Question: Here is should run right off the bat
'''
from PyQt5.QtWidgets import QApplication, QMainWindow, QLabel, QGridLayout, QWidget, QVBoxLayout, QHBoxLayout
from PyQt5.QtCore import Qt
from PyQt5.QtWidgets import QFormLayout, QGroupBox,QPushButton, QScrollArea
class Window(QMainWindow):
def __init__(self, parent=None):
super(Window, self).__init__(parent)
self.setWindowTitle('MCVE')
'''Window Background'''
self.setAutoFillBackground(True)
p = self.palette()
p.setColor(self.backgroundRole(), Qt.black)
self.setPalette(p)
'''Core Layouts'''
self.mainLayout = QGridLayout()
self.picLayout = QHBoxLayout()
self.redditSubs = QVBoxLayout()
self.downloadBar = QHBoxLayout()
self.panel = QWidget()
self.profileInfo = QGridLayout()
'''redditSubs Layout -----------------------------------------------------'''
self.formLayout = QFormLayout()
self.groupBox = QGroupBox()
labelList = []
favList = []
favIcon = QPushButton('Favs')
favIcon.setToolTip('<i><b>Add to favourites</i></b>')
subscribedList = ['AccidentalRenaissance', 'HadToHurt', 'WidescreenWallpaper', 'iamverybadass',
'LivestreamFail', 'CatastrophicFailure', 'KidsAreFuckingStupid', 'therewasanattempt',
'BetterEveryLoop', 'madlads', 'IdiotsInCars', 'youseeingthisshit', 'blackmagicfuckery',
'WatchPeopleDieInside', 'SequelMemes', 'iamatotalpieceofshit', 'cleavesdropping',
'PewdiepieSubmissions', 'technicallythetruth', 'KeanuBeingAwesome', 'science', 'TikTokCringe',
'Cringetopia']
for i in range(len(subscribedList)):
labelList.append(QLabel('r/' + subscribedList[i]))
favList.append(favIcon)
self.formLayout.addRow(labelList[i], favList[i])
self.groupBox.setLayout(self.formLayout)
scroll = QScrollArea()
scroll.setVerticalScrollBarPolicy(Qt.ScrollBarAlwaysOff)
scroll.setWidget(self.groupBox)
scroll.setWidgetResizable(True)
self.redditSubs.addWidget(scroll)
self.groupBox.setObjectName('backgroundColor')
self.groupBox.setStyleSheet('QLabel {color: #707070; font-size: 20px; padding-left: 10px; padding-top: 15px;}'
'QGroupBox#backgroundColor {background-color: rgb(20, 21, 24); border: 1px solid black}'
'QPushButton {text-align:center; font-size: 20px; padding-left: 10px; padding-top: 15px;}')
'''------------------------------------------------------'''
'''Nested Layout'''
self.mainLayout.addLayout(self.profileInfo, 0, 0)
self.mainLayout.addLayout(self.picLayout, 0, 1)
self.mainLayout.addLayout(self.redditSubs, 1, 0)
self.mainLayout.addLayout(self.downloadBar, 1, 1)
'''Widgets'''
self.display = QLabel('QHBoxLayout()')
self.download = QLabel('QHBoxLayout()')
self.subs = QLabel('QVBoxLayout()')
self.fileInfo = QLabel('QGridLayout()')
'''AddWidgets'''
self.picLayout.addWidget(self.display)
self.downloadBar.addWidget(self.download)
self.redditSubs.addWidget(self.subs)
self.mainLayout.addWidget(self.panel, 0, 0)
self.profileInfo.addWidget(self.fileInfo, 0, 0)
'''Stylesheet'''
self.panel.setStyleSheet("background-color: red;")
self.display.setStyleSheet('QLabel {color: white;}')
self.download.setStyleSheet('QLabel {color: white;}')
'''Initiating mainLayout '''
self.window = QWidget()
self.window.setLayout(self.mainLayout)
self.setCentralWidget(self.window)
if __name__ == '__main__':
app = QApplication([])
w = Window()
w.showMaximized()
app.exec_()
'''
1. Labels are getting added one after the other but not the buttons. I did favList.append(QPushButton('Favs')) which works fine but this way I cannot add icons.
2. Unable to resize buttons
3. Can't seem to remove the border around the formLayout.
Added : BEFORE/AFTER PIC

'''
from PyQt5.QtWidgets import QApplication, QMainWindow, QLabel, QGridLayout, QWidget, QVBoxLayout, QHBoxLayout
from PyQt5.QtCore import Qt
from PyQt5.QtWidgets import QPushButton, QScrollArea
class Window(QMainWindow):
def __init__(self, parent=None):
super(Window, self).__init__(parent)
self.setWindowTitle("MCVE")
"""Window Background"""
self.setAutoFillBackground(True)
p = self.palette()
p.setColor(self.backgroundRole(), Qt.darkYellow)
self.setPalette(p)
"""Core Layouts"""
self.mainLayout = QGridLayout()
self.picLayout = QHBoxLayout()
self.redditSubs = QVBoxLayout()
self.downloadBar = QHBoxLayout()
self.profileInfo = QGridLayout()
"""Nested Layout"""
self.mainLayout.addLayout(self.profileInfo, 0, 0)
self.mainLayout.addLayout(self.picLayout, 0, 1)
self.mainLayout.addLayout(self.redditSubs, 1, 0)
self.mainLayout.addLayout(self.downloadBar, 1, 1)
"""Widgets"""
self.display = QLabel("QHBoxLayout()")
self.download = QLabel("QHBoxLayout()")
self.subs = QLabel("QVBoxLayout()")
self.fileInfo = QLabel("QGridLayout()")
self.panel = QWidget()
self.redditWidget = QWidget()
'''redditSubs Layout -----------------------------------------------------'''
lay1 = QVBoxLayout()
self.redditWidget.setLayout(lay1)
subscribedList = ['AccidentalRenaissance', 'HadToHurt', 'WidescreenWallpaper', 'iamverybadass',
'LivestreamFail', 'CatastrophicFailure', 'KidsAreFuckingStupid', 'therewasanattempt',
'BetterEveryLoop', 'madlads', 'IdiotsInCars', 'youseeingthisshit', 'blackmagicfuckery',
'WatchPeopleDieInside', 'SequelMemes', 'iamatotalpieceofshit', 'cleavesdropping',
'PewdiepieSubmissions', 'technicallythetruth', 'KeanuBeingAwesome', 'science', 'TikTokCringe',
'Cringetopia']
for i in range(len(subscribedList)):
lay1.addWidget(QLabel('/r' + subscribedList[i]))
favIcon = QPushButton('Favs')
favIcon.setFixedSize(40, 40)
lay1.addWidget(favIcon, alignment=Qt.AlignRight)
scroll = QScrollArea()
scroll.setWidgetResizable(True)
scroll.setWidget(self.redditWidget)
lay1.addWidget(scroll) ##
self.redditWidget.setObjectName('backgroundColor')
self.redditWidget.setStyleSheet('QLabel {color: #707070; font-size: 15px;}'
'QWidget#backgroundColor {background-color: rgb(20, 21, 24)};'
'QPushButton {text-align:center; font-size: 15px;}')
self.redditSubs.addWidget(self.redditWidget)
'''------------------------------------------------------'''
"""AddWidgets"""
self.picLayout.addWidget(self.display)
self.downloadBar.addWidget(self.download)
self.profileInfo.addWidget(self.panel)
lay = QVBoxLayout(self.panel)
lay.addWidget(self.fileInfo)
"""Stylesheet"""
self.panel.setStyleSheet("background-color: red;")
"""Initiating mainLayout """
self.window = QWidget()
self.window.setLayout(self.mainLayout)
self.setCentralWidget(self.window)
if __name__ == "__main__":
app = QApplication([])
w = Window()
w.showMaximized()
app.exec_()
'''
Buttons are not on the same level as Labels, and Scroll bar isn't working and showing up. '##' when commented only then it runs.
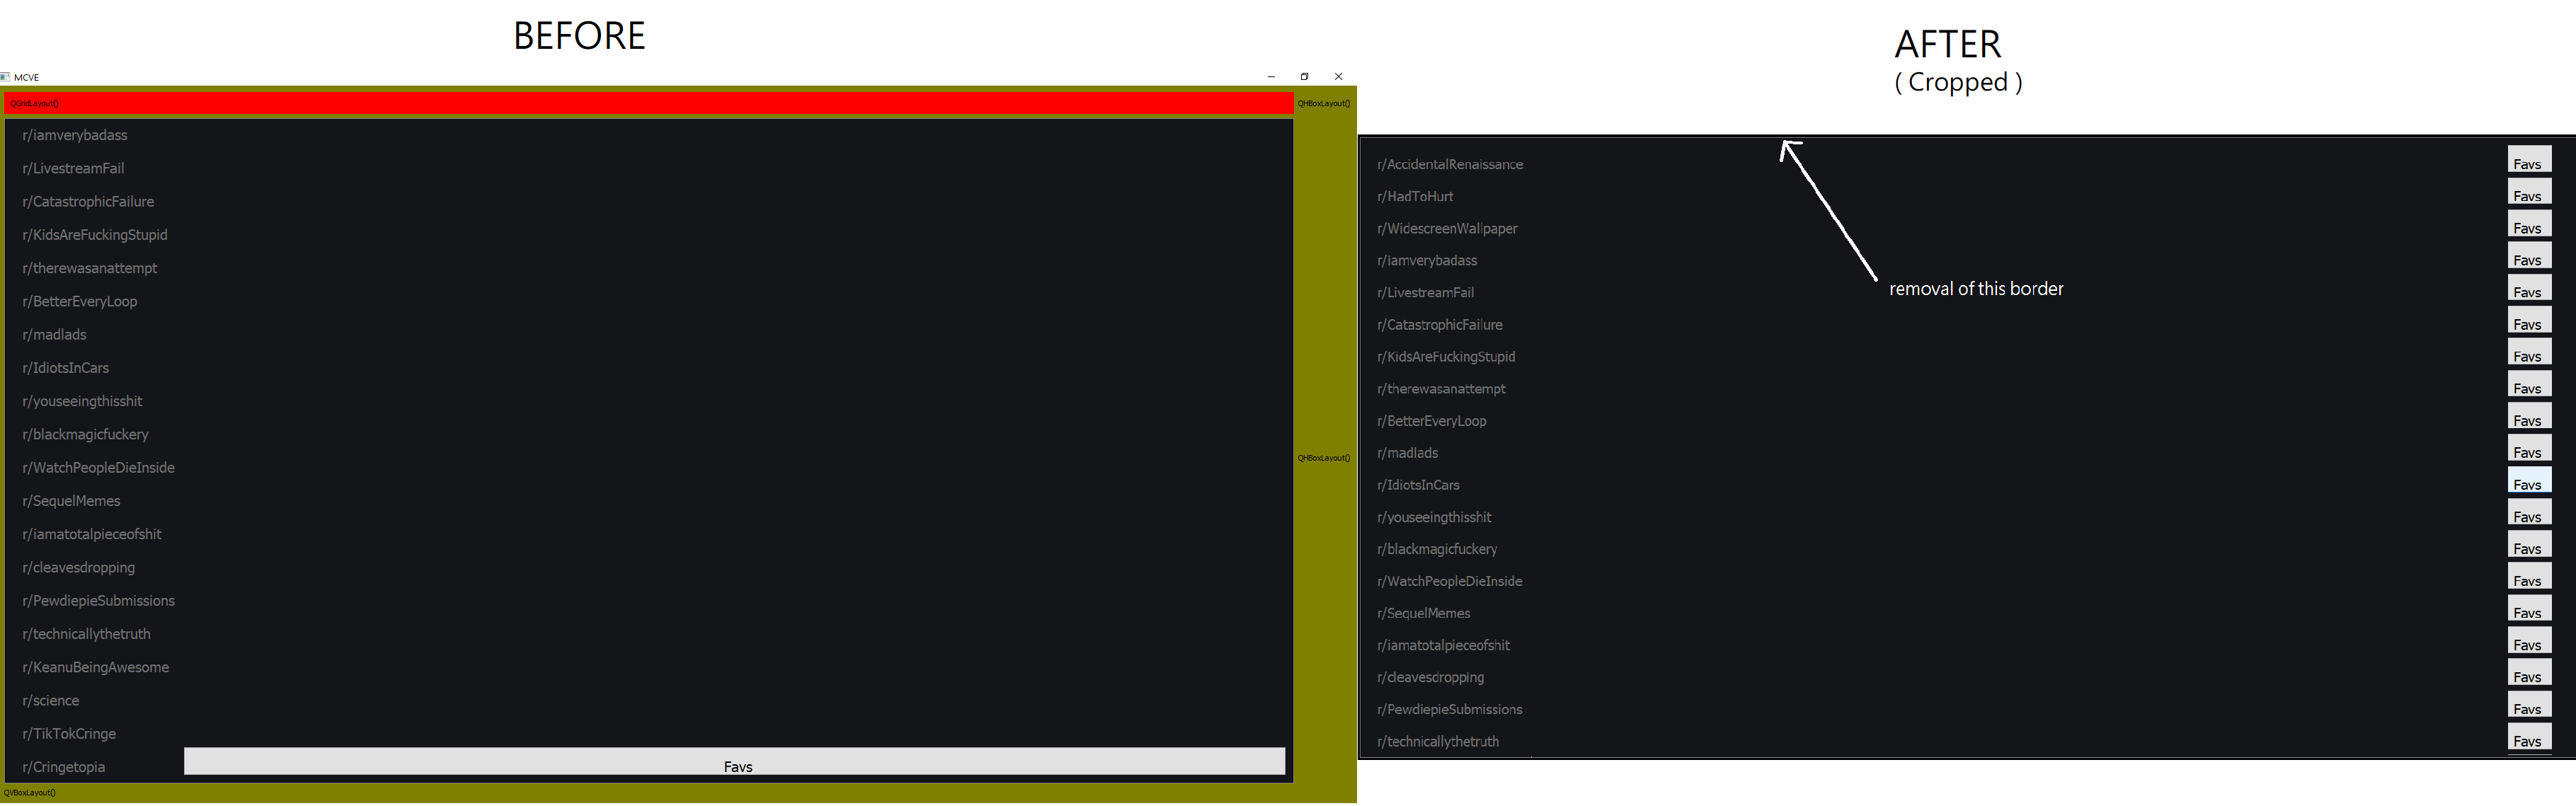
Answer: '''
from PyQt5.QtWidgets import QApplication, QMainWindow, QLabel, QGridLayout, QWidget, QVBoxLayout, QHBoxLayout
from PyQt5.QtCore import Qt
from PyQt5.QtWidgets import QPushButton, QScrollArea
class Window(QMainWindow):
def __init__(self, parent=None):
super(Window, self).__init__(parent)
self.setWindowTitle("MCVE")
"""Window Background"""
self.setAutoFillBackground(True)
p = self.palette()
p.setColor(self.backgroundRole(), Qt.darkYellow)
self.setPalette(p)
"""Core Layouts"""
self.mainLayout = QGridLayout()
self.picLayout = QHBoxLayout()
self.redditSubs = QVBoxLayout()
self.downloadBar = QHBoxLayout()
self.profileInfo = QGridLayout()
"""Nested Layout"""
self.mainLayout.addLayout(self.profileInfo, 0, 0)
self.mainLayout.addLayout(self.picLayout, 0, 1)
self.mainLayout.addLayout(self.redditSubs, 1, 0)
self.mainLayout.addLayout(self.downloadBar, 1, 1)
"""Widgets"""
self.display = QLabel("QHBoxLayout()")
self.download = QLabel("QHBoxLayout()")
self.subs = QLabel("QVBoxLayout()")
self.fileInfo = QLabel("QGridLayout()")
self.panel = QWidget()
self.redditWidget = QWidget()
'''redditSubs Layout -----------------------------------------------------'''
lay1 = QGridLayout()
self.redditWidget.setLayout(lay1)
subscribedList = ['AccidentalRenaissance', 'HadToHurt', 'WidescreenWallpaper', 'iamverybadass',
'LivestreamFail', 'CatastrophicFailure', 'KidsAreFuckingStupid', 'therewasanattempt',
'BetterEveryLoop', 'madlads', 'IdiotsInCars', 'youseeingthisshit', 'blackmagicfuckery',
'WatchPeopleDieInside', 'SequelMemes', 'iamatotalpieceofshit', 'cleavesdropping',
'PewdiepieSubmissions', 'technicallythetruth', 'KeanuBeingAwesome', 'science', 'TikTokCringe',
'Cringetopia']
for i in range(len(subscribedList)):
lay1.addWidget(QLabel('/r' + subscribedList[i]),i,0)
favIcon = QPushButton('Favs')
favIcon.setFixedSize(40, 40)
lay1.addWidget(favIcon, i,1)
scroll = QScrollArea()
scroll.setWidgetResizable(True)
scroll.setWidget(self.redditWidget)
# lay1.addWidget(scroll)
self.redditWidget.setObjectName('backgroundColor')
self.redditWidget.setStyleSheet('QLabel {color: #707070; font-size: 15px;}'
'QWidget#backgroundColor {background-color: rgb(20, 21, 24)};'
'QPushButton {text-align:center; font-size: 15px;}')
self.redditSubs.addWidget(scroll)
'''------------------------------------------------------'''
"""AddWidgets"""
self.picLayout.addWidget(self.display)
self.downloadBar.addWidget(self.download)
self.profileInfo.addWidget(self.panel)
lay = QVBoxLayout(self.panel)
lay.addWidget(self.fileInfo)
"""Stylesheet"""
self.panel.setStyleSheet("background-color: red;")
"""Initiating mainLayout """
self.window = QWidget()
self.window.setLayout(self.mainLayout)
self.setCentralWidget(self.window)
if __name__ == "__main__":
app = QApplication([])
w = Window()
w.showMaximized()
app.exec_()
'''
Just the way I wanted.